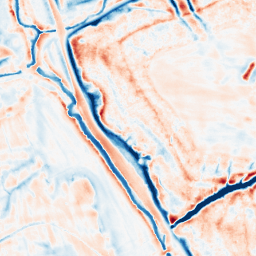
Category: edge_preserving
Decomposition family: bilateral
Decomposition parameters: d: 21
sigma_color: 50
sigma_space: 100
Upsampling method: linear_exact
Upsampling parameters: scale: 4
Upsampling scale: 4